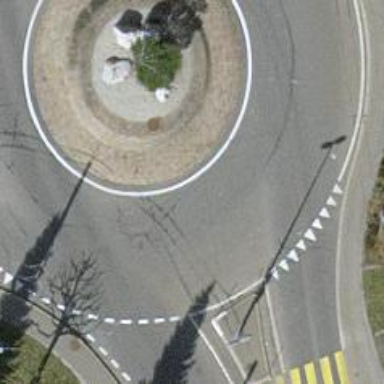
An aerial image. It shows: Secondary road with asphalt surface leading to roundabout. The presence of trolley wires indicates the use of electric trolleys in the area.